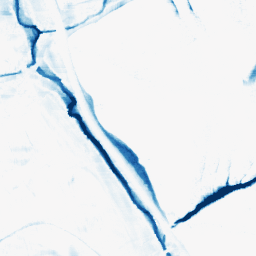
Category: morphological
Decomposition family: morphological_rect
Decomposition parameters: operation: closing
width: 20
height: 10
Upsampling method: lanczos
Upsampling parameters: scale: 8
Upsampling scale: 8